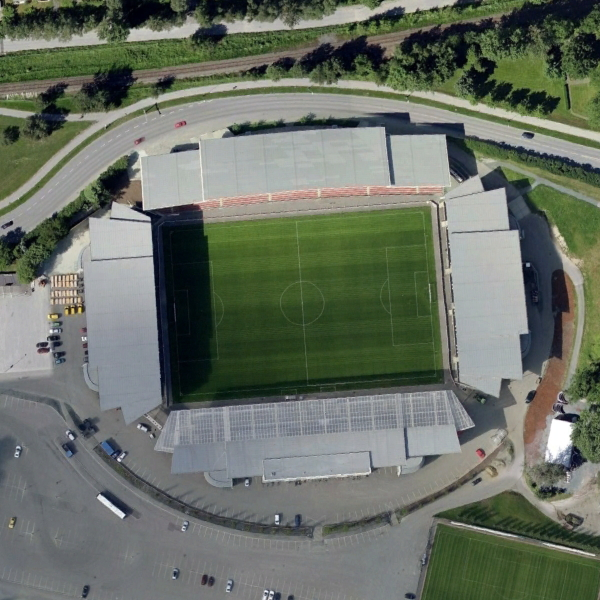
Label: Stadium